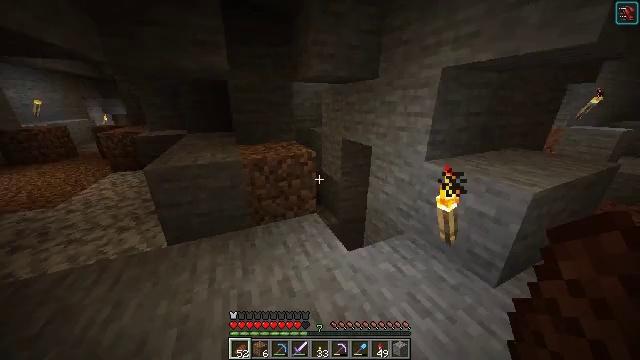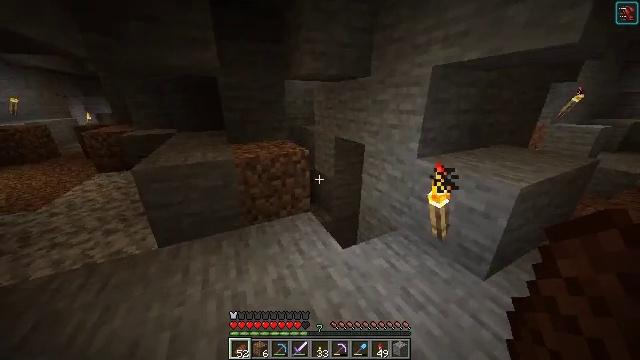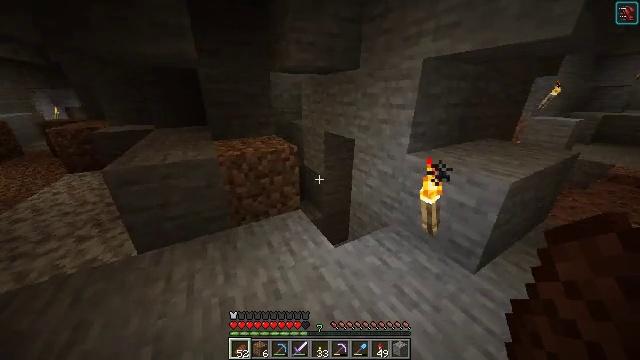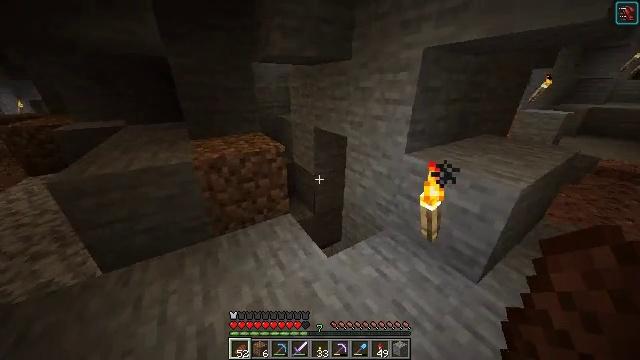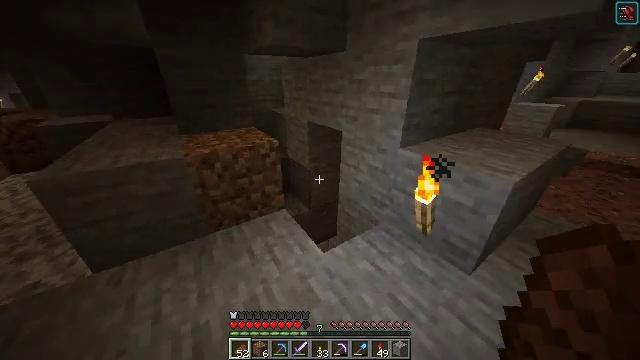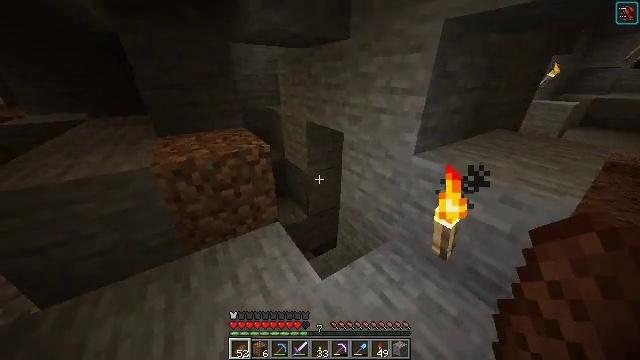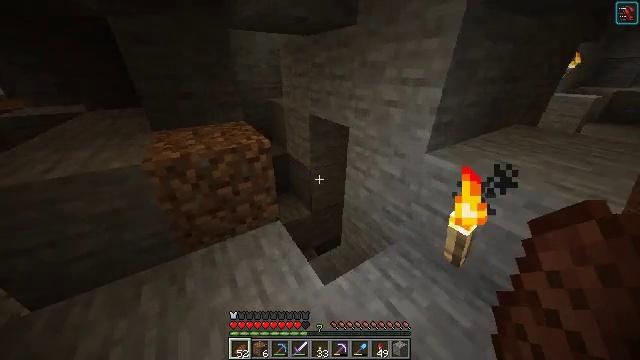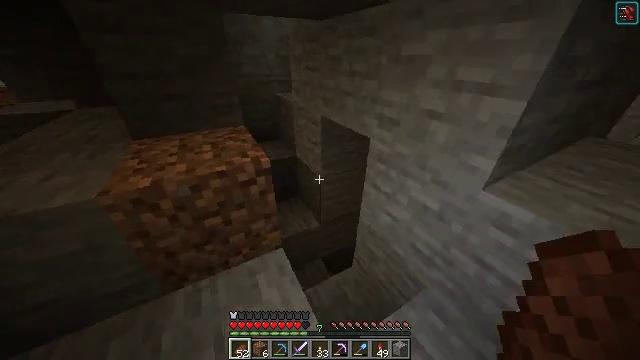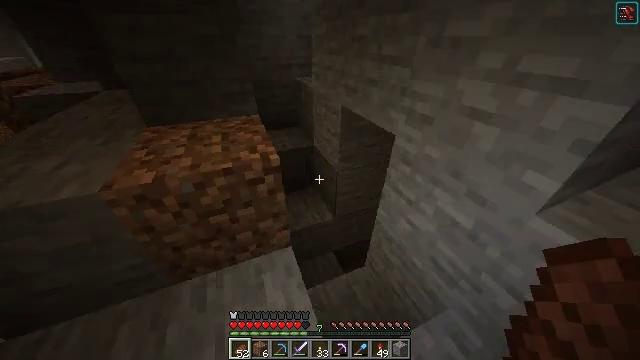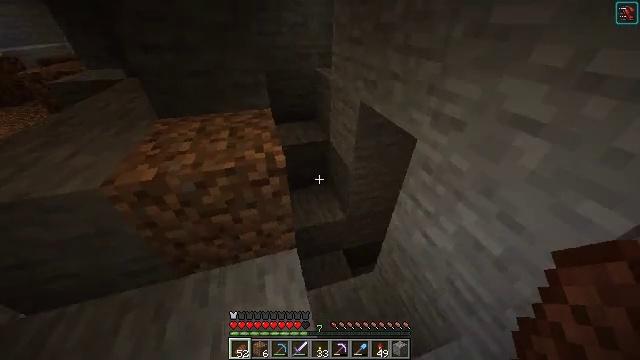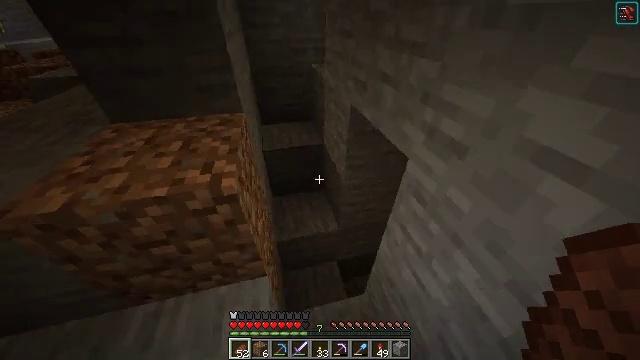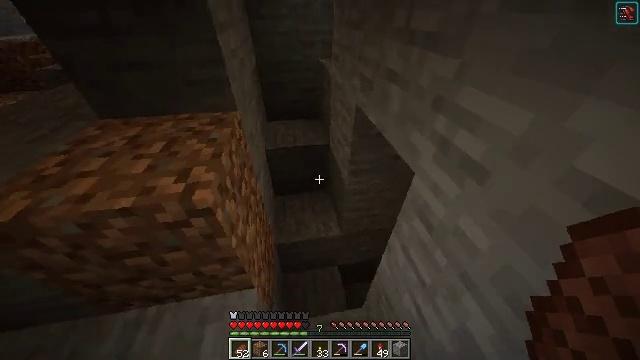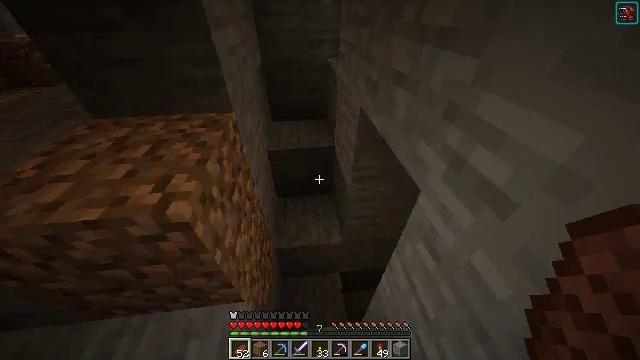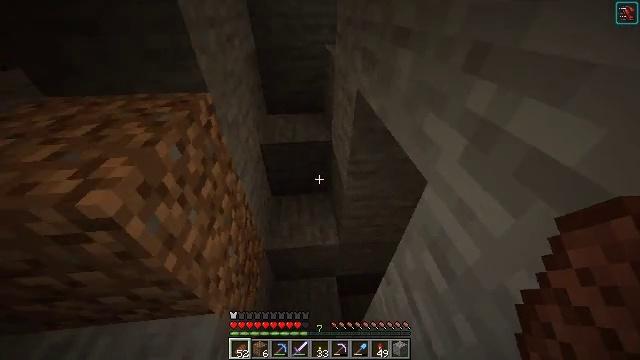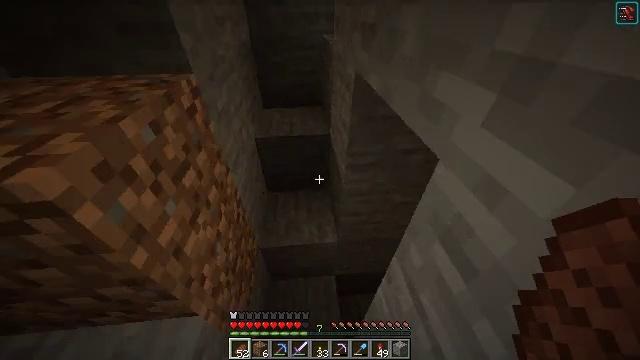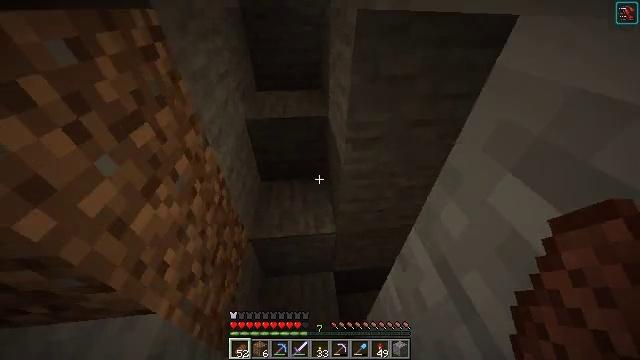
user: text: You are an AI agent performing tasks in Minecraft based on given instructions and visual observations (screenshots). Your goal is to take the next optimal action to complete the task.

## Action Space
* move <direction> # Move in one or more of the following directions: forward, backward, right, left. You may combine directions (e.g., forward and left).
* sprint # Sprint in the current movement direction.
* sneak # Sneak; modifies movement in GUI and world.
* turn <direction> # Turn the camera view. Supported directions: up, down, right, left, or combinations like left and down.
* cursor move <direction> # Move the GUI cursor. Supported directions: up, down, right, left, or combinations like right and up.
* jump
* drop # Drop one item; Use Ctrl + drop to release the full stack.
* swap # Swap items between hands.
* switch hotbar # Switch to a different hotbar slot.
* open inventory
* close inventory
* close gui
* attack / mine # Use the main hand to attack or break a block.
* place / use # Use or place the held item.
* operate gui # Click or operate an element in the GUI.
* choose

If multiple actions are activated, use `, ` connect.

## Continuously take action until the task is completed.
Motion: motion action
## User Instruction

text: Hunt a slime.
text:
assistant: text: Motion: turn right
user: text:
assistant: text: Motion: move forward, turn right and down
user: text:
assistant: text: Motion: move forward, turn right and down
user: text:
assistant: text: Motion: move forward, turn right and down
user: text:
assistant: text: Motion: move forward, turn down
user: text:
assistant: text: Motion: move forward, turn left and down
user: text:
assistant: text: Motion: move forward, turn left and down
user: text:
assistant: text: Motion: move forward and move right, turn left and down
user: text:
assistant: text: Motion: move forward and move right, turn left and down
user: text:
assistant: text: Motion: move forward and move right, turn left and down
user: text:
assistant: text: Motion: move forward, turn left and down
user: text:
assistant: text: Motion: turn left
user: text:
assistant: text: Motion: turn left
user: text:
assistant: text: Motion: no_op
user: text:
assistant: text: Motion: no_op
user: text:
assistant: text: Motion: no_op
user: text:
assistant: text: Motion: move forward, turn right and down
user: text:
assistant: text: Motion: move forward, turn right and down
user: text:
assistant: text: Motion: move forward, turn right and down
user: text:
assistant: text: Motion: move forward, turn right and down
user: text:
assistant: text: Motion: move forward, turn right and down
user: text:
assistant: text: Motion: turn right and down
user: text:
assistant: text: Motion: turn right
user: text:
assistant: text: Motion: turn right
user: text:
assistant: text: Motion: move forward
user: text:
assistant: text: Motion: move forward
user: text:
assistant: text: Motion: move forward, turn left
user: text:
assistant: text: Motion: move forward and move right, turn left
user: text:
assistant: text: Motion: move forward and move right, turn left
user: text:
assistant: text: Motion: move forward and move right, turn left